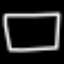
Label: square